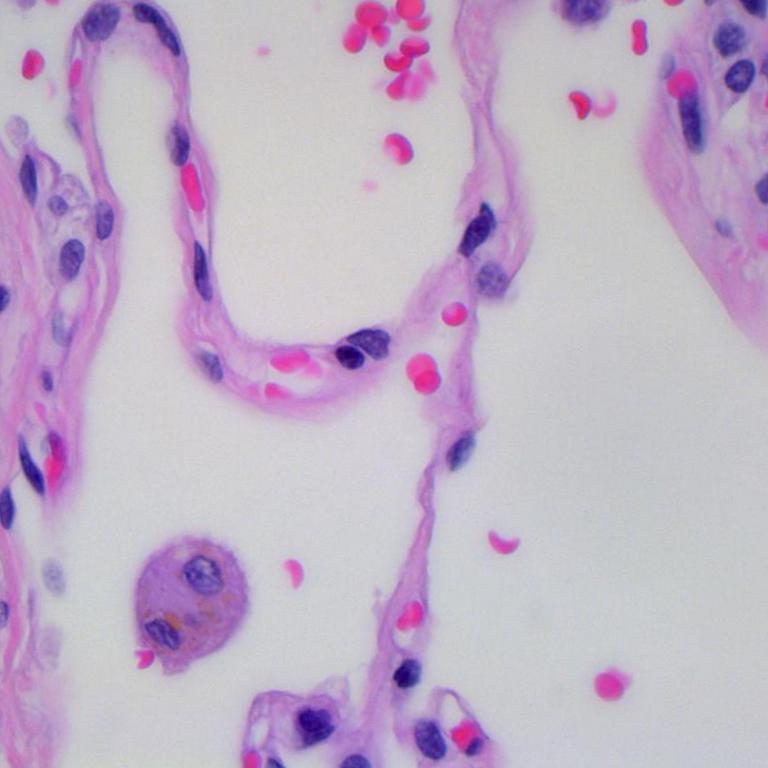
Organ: lung
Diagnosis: benign